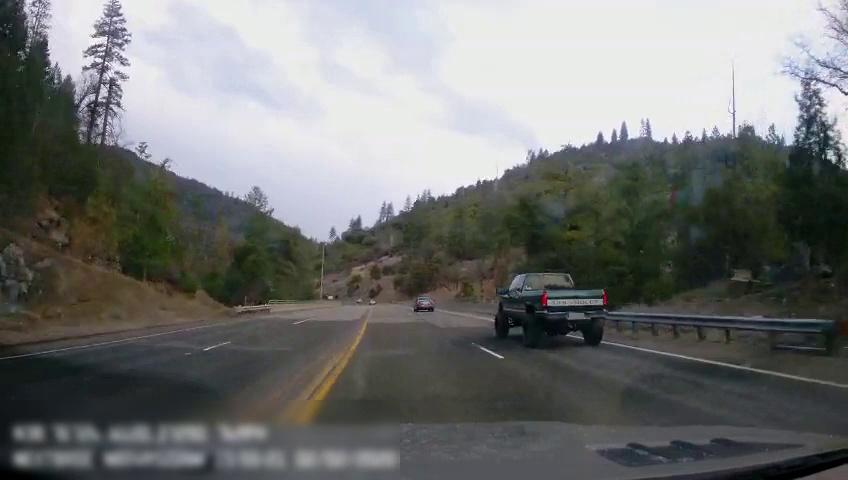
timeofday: Day
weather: Sunny
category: Drivable Space
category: Vehicles | Car
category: Vehicles | Truck
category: Lanes | Current Lane
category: Lanes | Current Lane
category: Lanes | Alternate Lane
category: Lanes | Alternate Lane
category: Lanes | Alternate Lane